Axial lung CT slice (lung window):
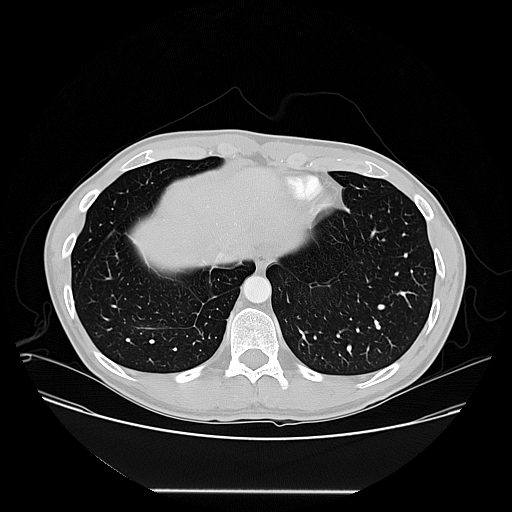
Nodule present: no